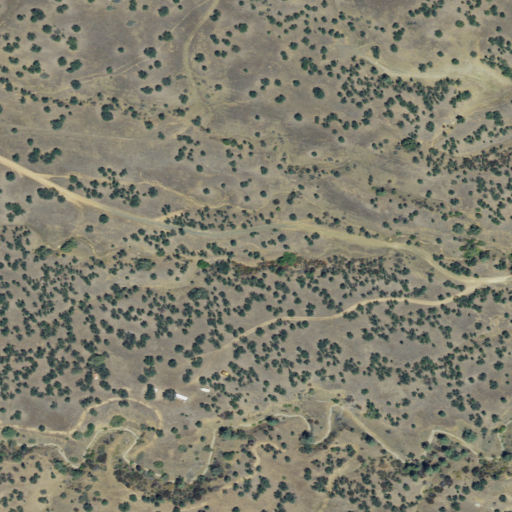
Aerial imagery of plain(s) in California named Oak Flat containing shrub, grassland, and open development